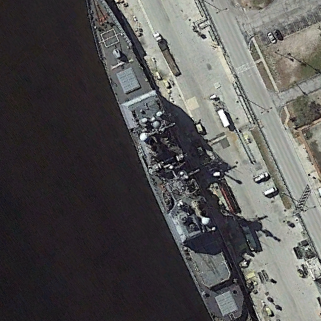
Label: Ticonderoga-class_cruiser